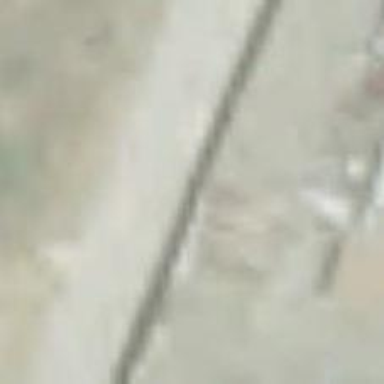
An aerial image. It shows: Wall barrier.